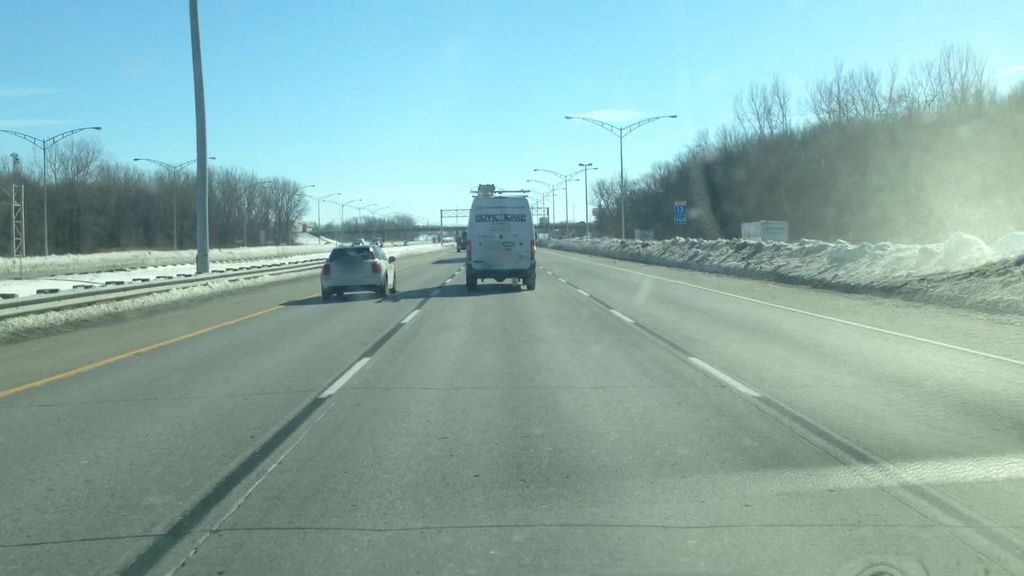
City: montreal